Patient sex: M
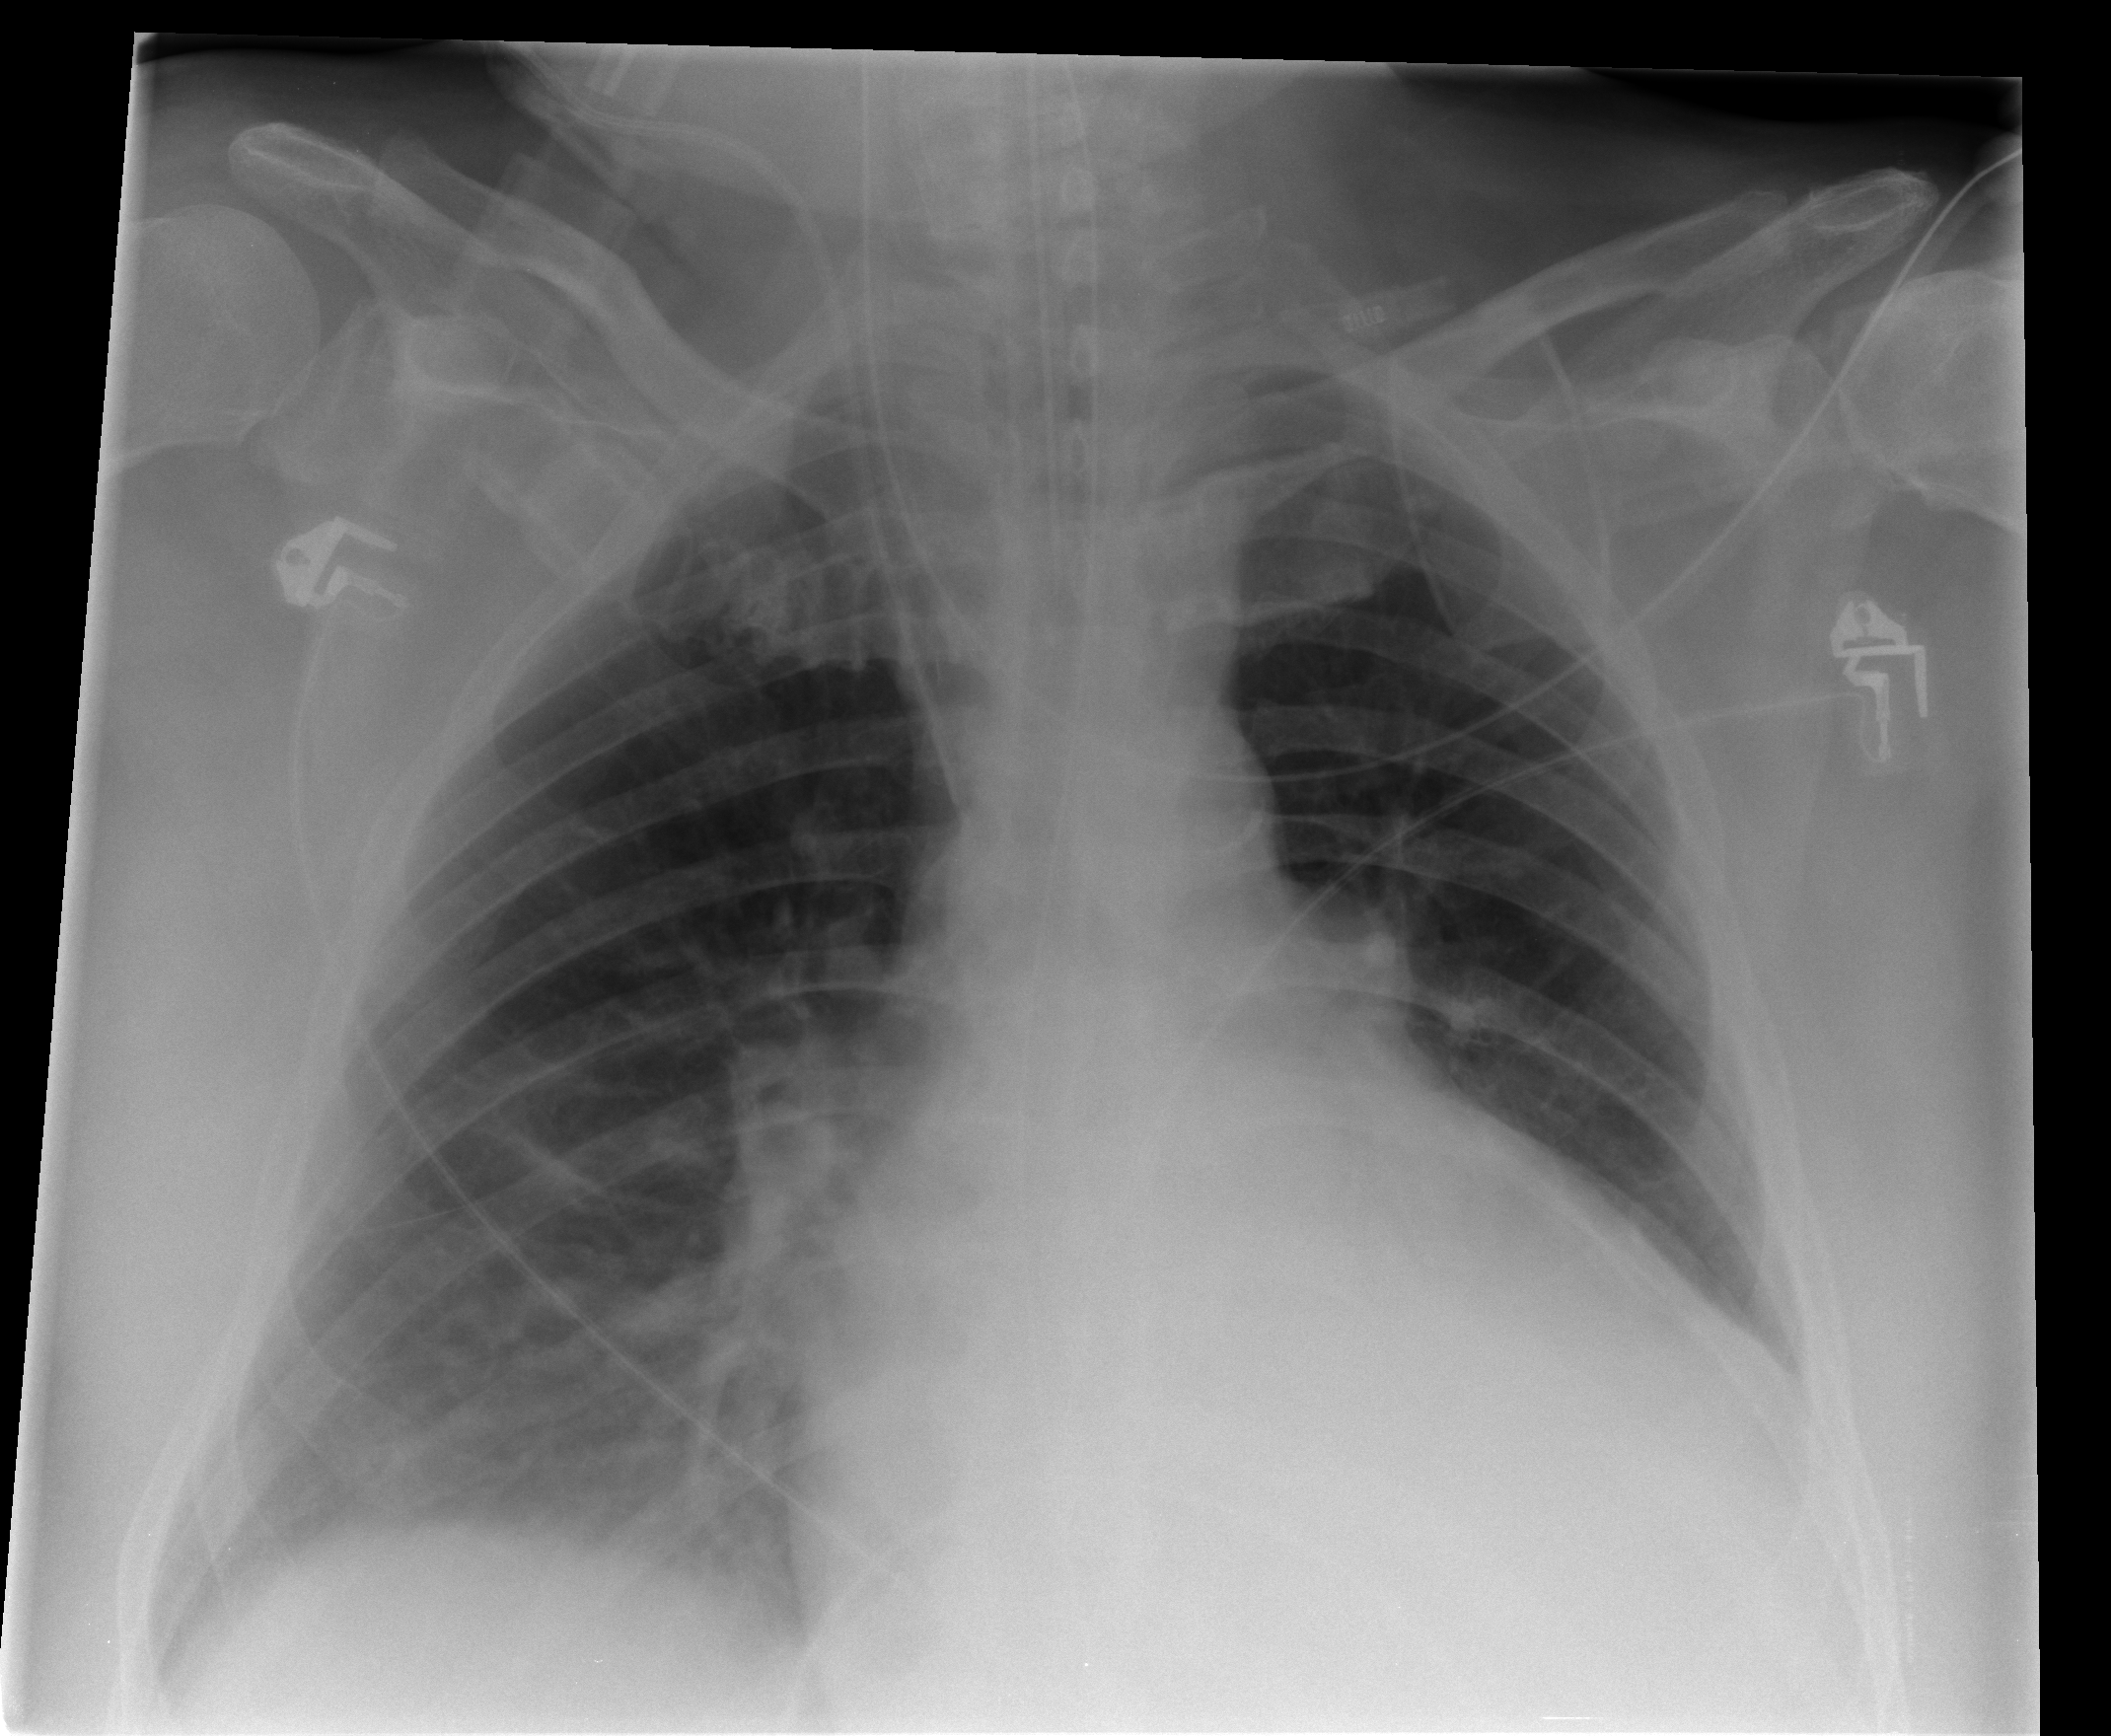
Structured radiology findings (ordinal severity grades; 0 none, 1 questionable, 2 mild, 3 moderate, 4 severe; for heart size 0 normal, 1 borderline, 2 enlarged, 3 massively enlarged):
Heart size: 3
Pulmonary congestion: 1
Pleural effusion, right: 0
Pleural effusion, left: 0
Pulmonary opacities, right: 0
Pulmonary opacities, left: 0
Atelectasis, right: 2
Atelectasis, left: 1